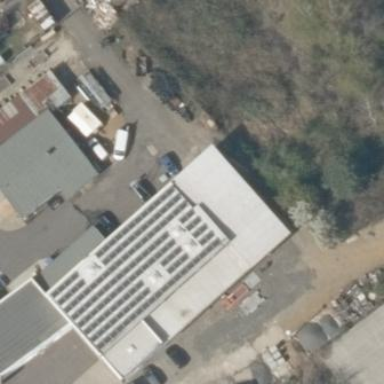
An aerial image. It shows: Commercial building.